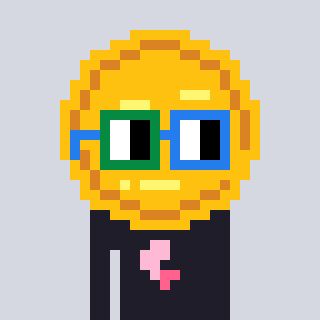
a pixel art character with square green and blue glasses, a medal-shaped head and a grayscale-colored body on a cool background